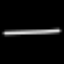
Label: line